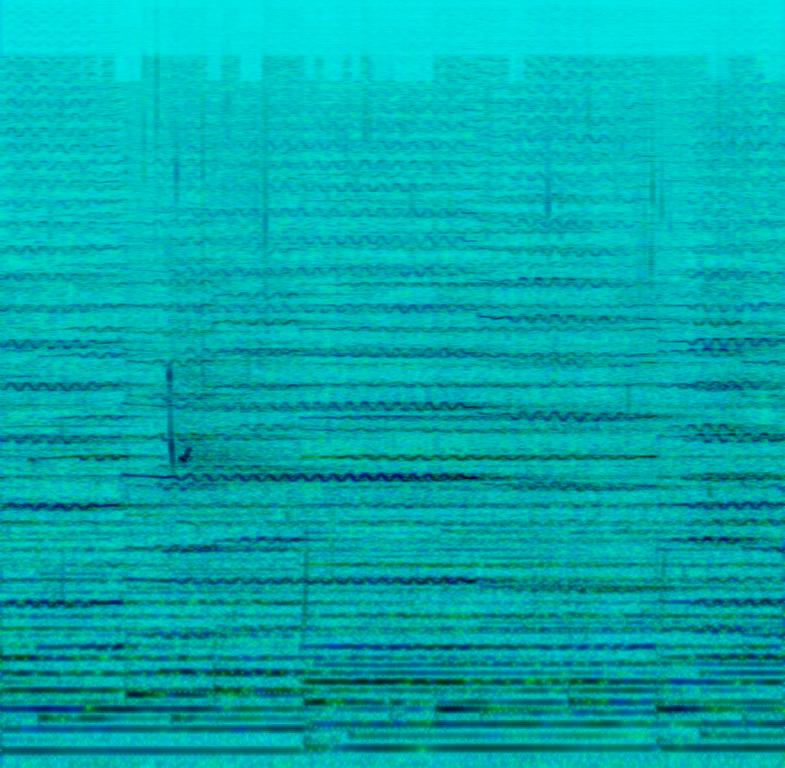
The low quality recording features a wide sustained strings melody and natural sound effects in the background that consist of reverberant birds chirping and water flowing sound effects. It sounds calming, relaxing and emotional.